Question: What html element is capable of being assigned an ID and is also an alternative for the '<input>' element? Because currently an element is being used in order to update that block of text based on user input; however, appearance-wise, the '<input>' element doesn't work since it has the large rectangular block around it.
'''
<div id="myModal">
...
<input type="text" id="txtUserName" size="150" disabled></input>
...
</div>
'''
'''
<script>
...
$('#txtUserName',$('#myModal')).val('Jim Smith');
...
</script>
'''
In addition to the rectangular block around the text there also appears to be a limit on how far the box will expand.

Thoughts or suggestions on how the updated text can blend in seamlessly with the rest of the text? Because ultimately the goal is for the user to be able to send what appears in the modal (a combination of pre-filled text and the user input) to another person via email.
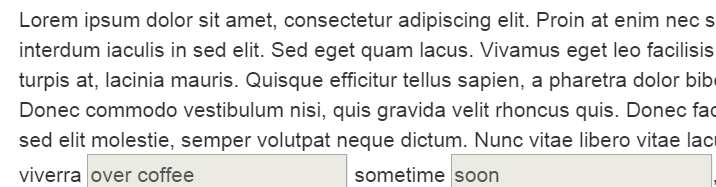
Answer: You could use the <URL> attribute to make any element editable.
<URL>
In this case, just use a 'span', specify your 'id' and set 'contentEditable="true"'.
In doing so, the element will blend in with the paragraph, and it can still be edited by the end user.
'''
<span contentEditable="true" id="txtUserName"></span>
'''
Since the element is no longer an 'input', use the '.text()' method as opposed to '.val()'.
'''
$('#txtUserName').text('Jim Smith');
'''
..or with plain JS:
'''
document.getElementById('txtUserName').textContent = 'Jim Smith';
'''
---
Result when focusing on the element:

..and if you don't want the outline: <URL>
'''
span[contentEditable="true"] {
outline: none;
}
'''
One of the benefits of using the 'contentEditable' attribute is that the text will wrap and continue to behave as a 'span' element. This isn't achievable using an input.